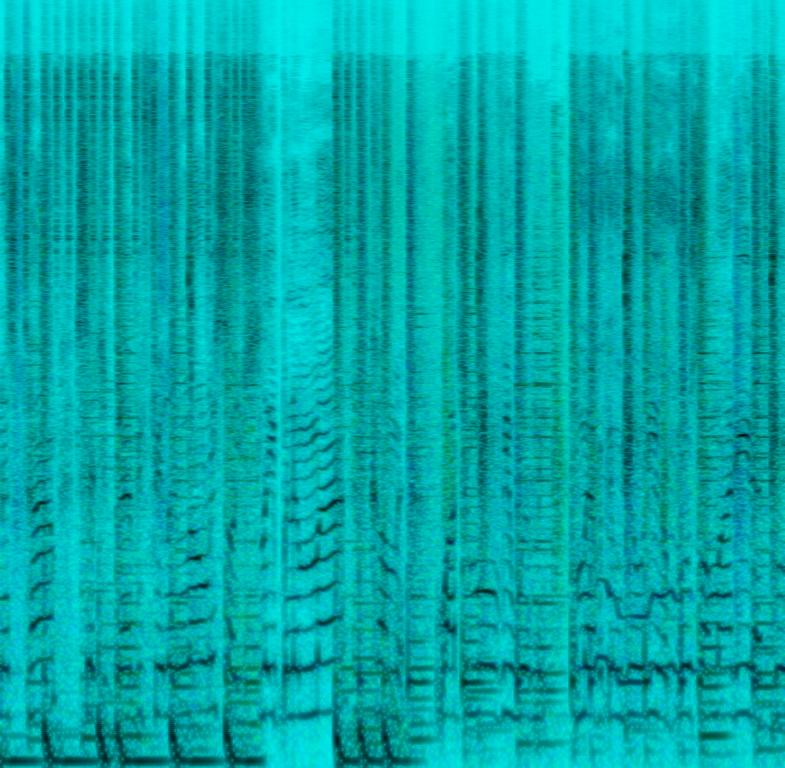
This is an r&b/hip-hop music piece. There is a male vocal rapping and a female vocal singing in a rap-like manner. The beat consists of a piano playing the chords of the tune with an electronic drum backing. The atmosphere of the piece is playful and energetic. This piece could be used in the soundtrack of a high school drama movie/TV show. It could also be played at birthday parties or beach parties.